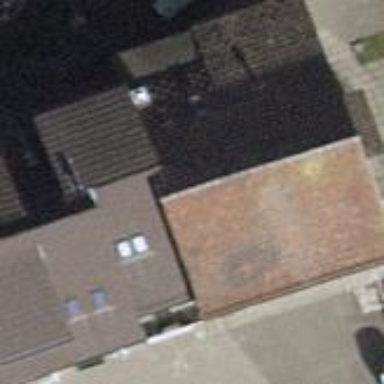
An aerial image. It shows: Terrace building.